Question: Please can you help
I am trying to use the autosum feature in the highlighted boxes as per the example below (these are shown in yellow for illustration purposes only)
In column A the word "Total" appears and this is the indication that the autosum needs to be used in columns L,M & N
The data in each section varies in length so unfortunately I am not able just to record a macro to achieve this.
I need to use VBA coding, so if you are able to help it would be greatly appreciated.

Thanks
Regards
Steve
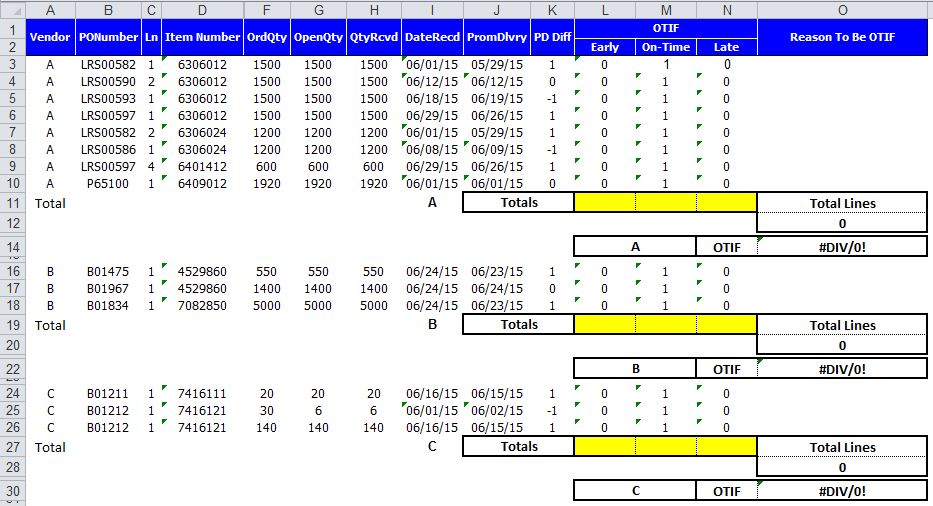
Answer: '''
Dim ws As Excel.Worksheet
Dim lRow As Long
Dim lStartSection As Long
Set ws = Application.Sheets("Sheet1")
lRow = 3
lStartSection = 0
'Loop through the used range in the spreadsheet
Do While lRow <= ws.UsedRange.Rows.Count
'If we are at the start of a section record the row.
If lStartSection = 0 And ws.Range("A" & lRow).Value <> "" Then
lStartSection = lRow
End If
'Check if we are at the bottom of a section
If ws.Range("A" & lRow).Value = "Total" Then
ws.Range("L" & lRow).Value = "=SUM(L" & lStartSection & ":L" & lRow - 1 & ")"
ws.Range("M" & lRow).Value = "=SUM(M" & lStartSection & ":M" & lRow - 1 & ")"
ws.Range("N" & lRow).Value = "=SUM(N" & lStartSection & ":N" & lRow - 1 & ")"
'Set this back to zero so we know that we are no longer in a section
lStartSection = 0
End If
lRow = lRow + 1
Loop
'''